Question: I want to turn on/off the parameter check model before generating code (shown below) through Matlab script. how can I achieve this? I am not finding the parameter name for that property.Any kind of help is appreciated.

Usually when I want to change a model parameter name I use this code.
Ex: want to set the Signal Range Checking parameter to warning.
'''
set_param(test.mdl, 'SignalRangeChecking','warning');
'''
So is there a property for check model before generating the code?
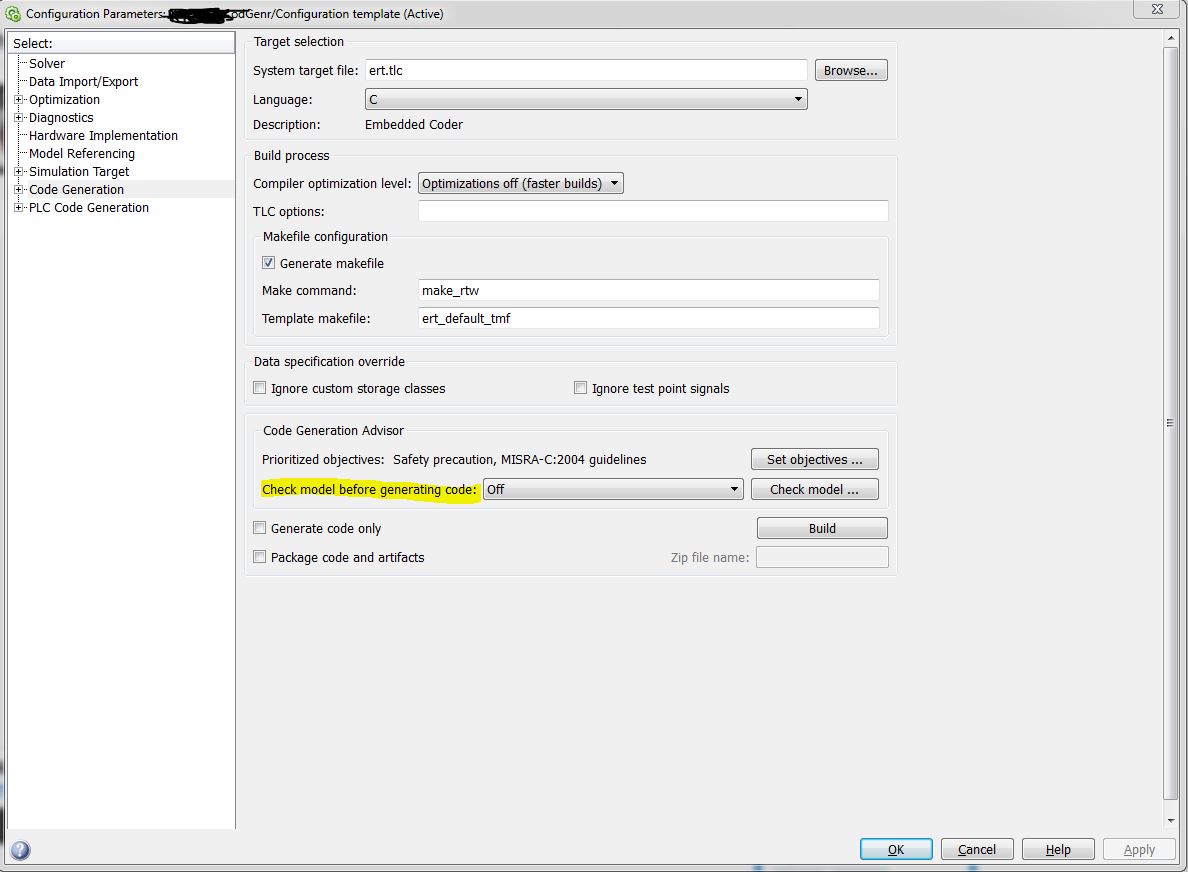
Answer: I think this is what you're looking for :
'''
set_param(yourModelName, 'CheckMdlBeforeBuild', 'OFF');
'''